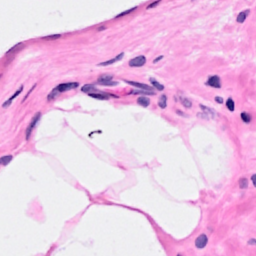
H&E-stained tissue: Breast